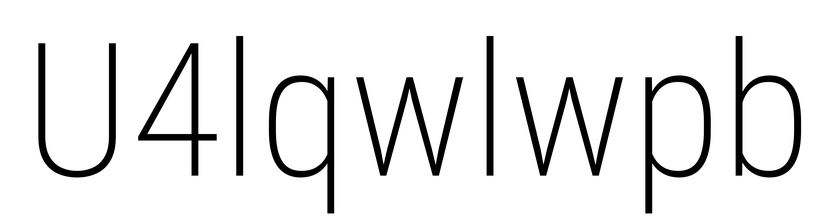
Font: Roboto_Condensed_ExtraLight